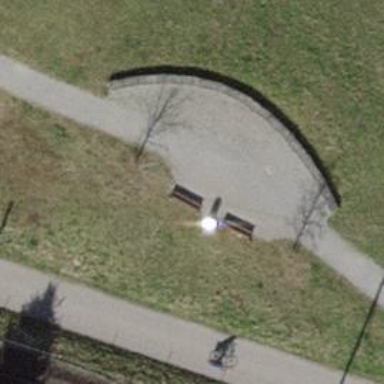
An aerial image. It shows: Bench.